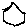
Label: hexagon